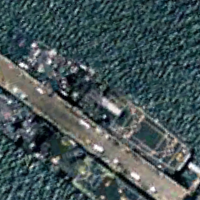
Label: combat